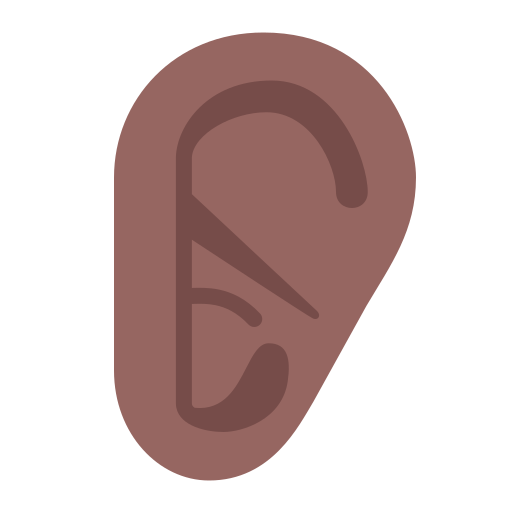
ear flat  dark